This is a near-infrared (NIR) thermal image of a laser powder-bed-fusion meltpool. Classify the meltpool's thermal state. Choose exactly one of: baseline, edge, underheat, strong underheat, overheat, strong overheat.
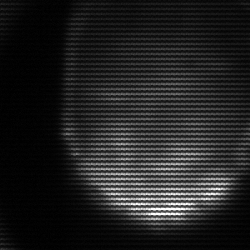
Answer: edge